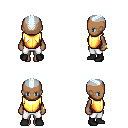
a pixel art fantasy rpg character, female body template, human, dark skin, gold chest armor, white pants, white cyan short mohawk hairstyle, bracelets, black shoes, four views (front, back, left, right), 2x2 character sprite sheet, small pixel art, hard edges, no anti-aliasing